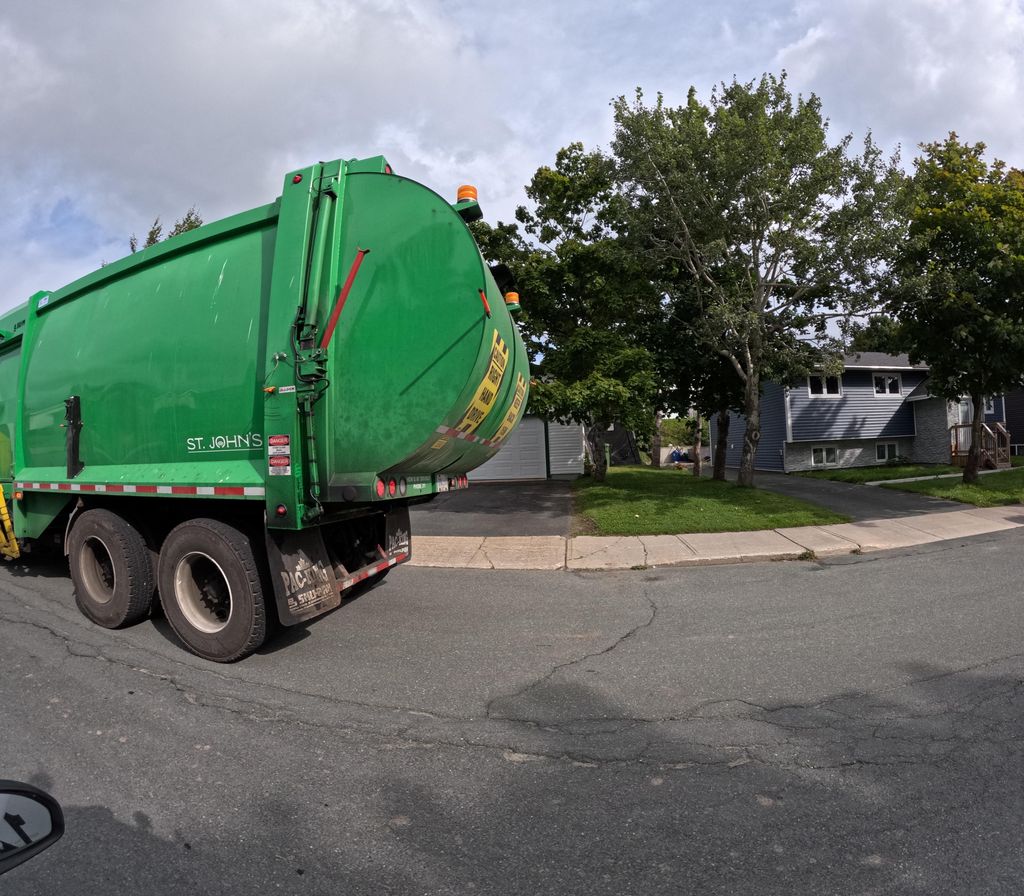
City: st_johns